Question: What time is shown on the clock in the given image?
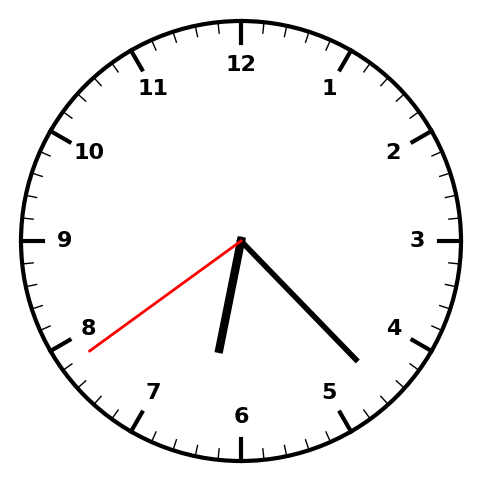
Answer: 06:22:39